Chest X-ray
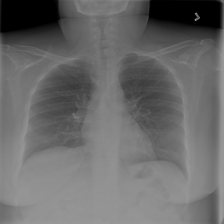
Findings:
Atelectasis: negative
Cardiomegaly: negative
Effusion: negative
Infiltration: positive
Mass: negative
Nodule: negative
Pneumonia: negative
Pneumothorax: negative
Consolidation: negative
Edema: negative
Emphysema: negative
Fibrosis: negative
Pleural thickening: negative
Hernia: negative